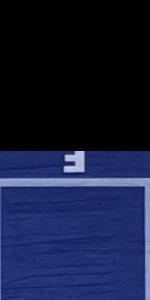
Label: Empty